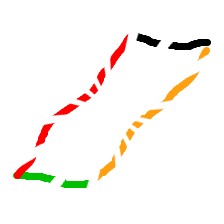
Shape: parallelogram